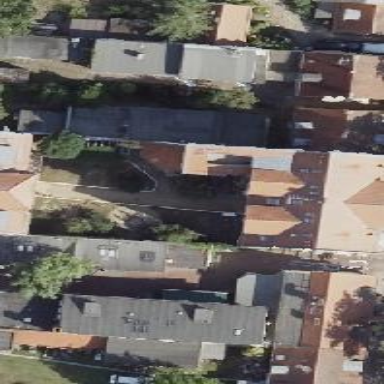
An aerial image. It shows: Apartments building with gambrel roof.